RGB frame:
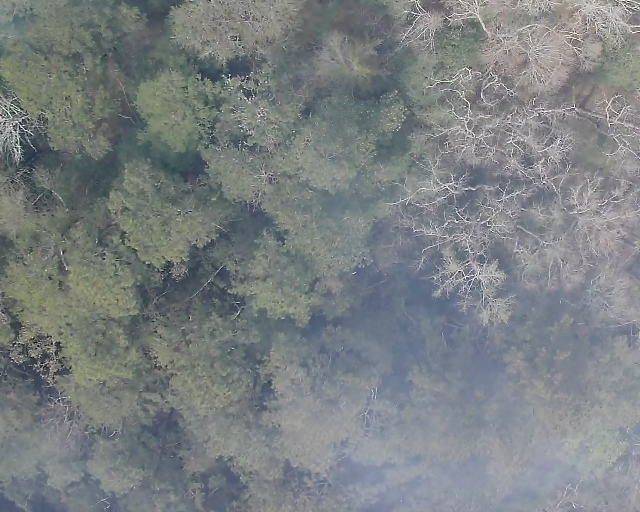
Thermal frame:
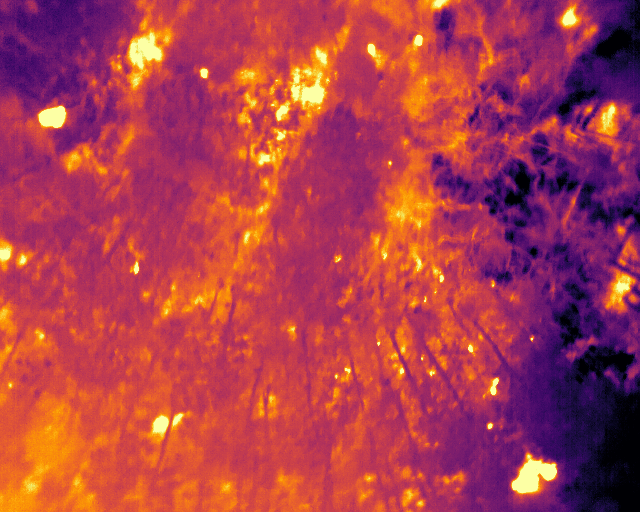
Captured: 2026-02-26 03:41:13
Pixels at or above 80 °C: 291 (fraction of frame: 0.0008881)